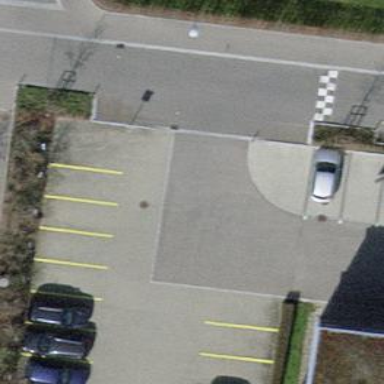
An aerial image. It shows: Parking aisle made of paving stones.